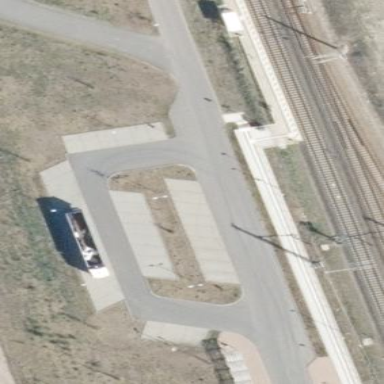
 used for park and ride with train access."